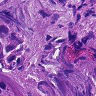
Metastatic tissue present: yes